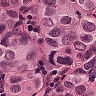
Metastatic tissue present: yes